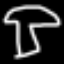
Label: mushroom